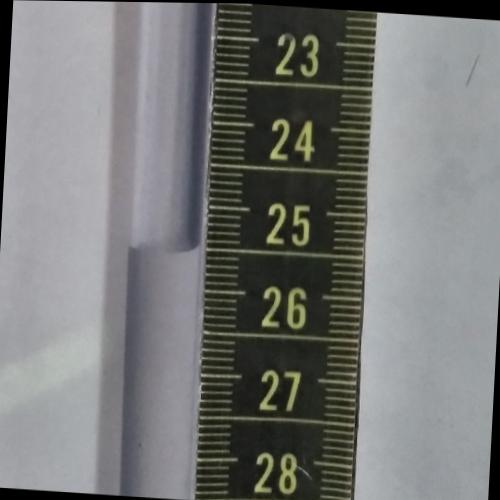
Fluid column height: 25.5 cm